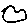
Label: cloud